Question: I am wanting to set up a blend (without using shaders preferably) to produce the following.
I have a black/white textured quad, and a quad of a solid color(for example red). I'd like the blend to show the color (red) where all the white pixels are and black otherwise.
Is this possible and what does the code look like?

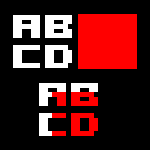
Answer: This typically not done by blending, but you could try 'glBlendFunc(GL_SRC_COLOR, GL_ZERO);' drawing the red quad on top of the text.
However this will only work if there's no other content in the framebuffer.